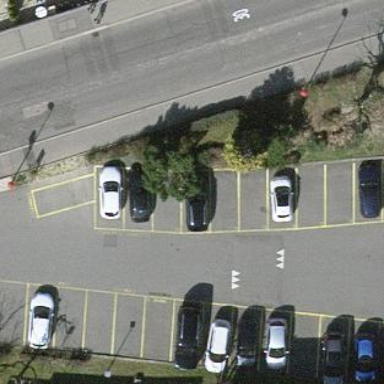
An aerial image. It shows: Parking available on the street side.